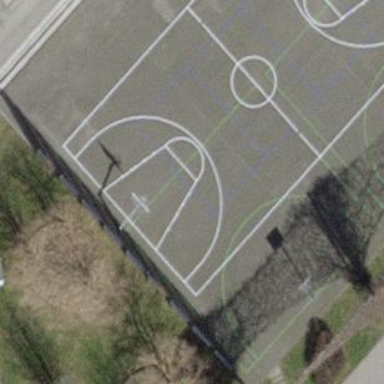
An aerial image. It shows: Basketball court located in leisure land pitch.